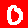
Digit: 0